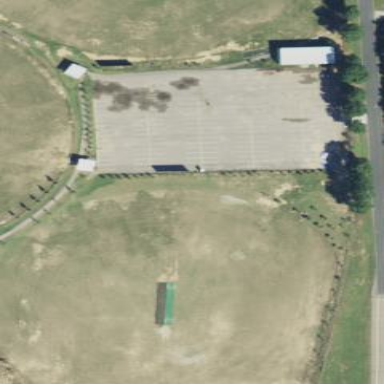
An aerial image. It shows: Cricket pitch in leisure land area.